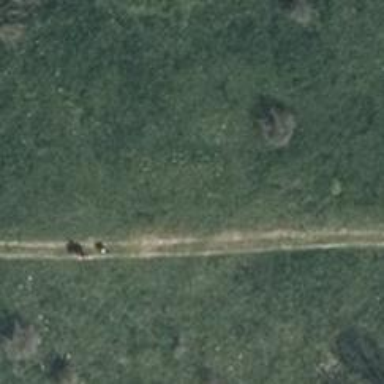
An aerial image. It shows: Grassy track with grade5 tracktype.